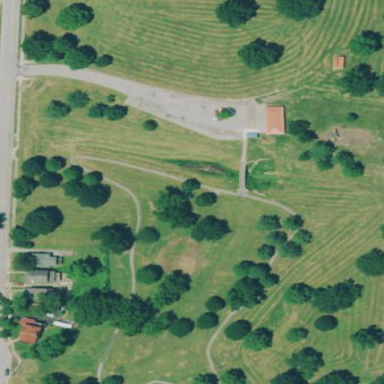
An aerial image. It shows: Park.